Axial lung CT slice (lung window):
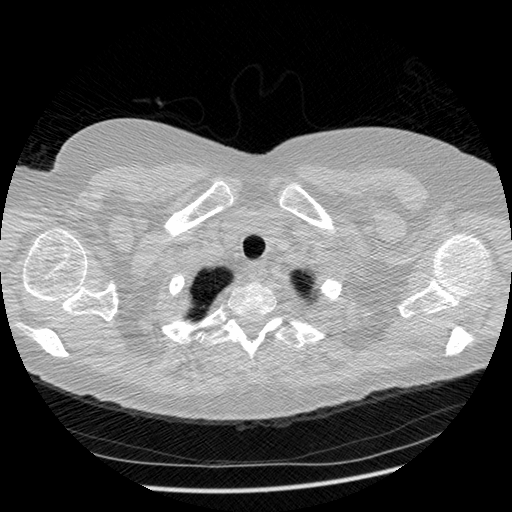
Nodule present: no